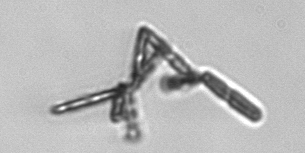
Label: Thalassionema